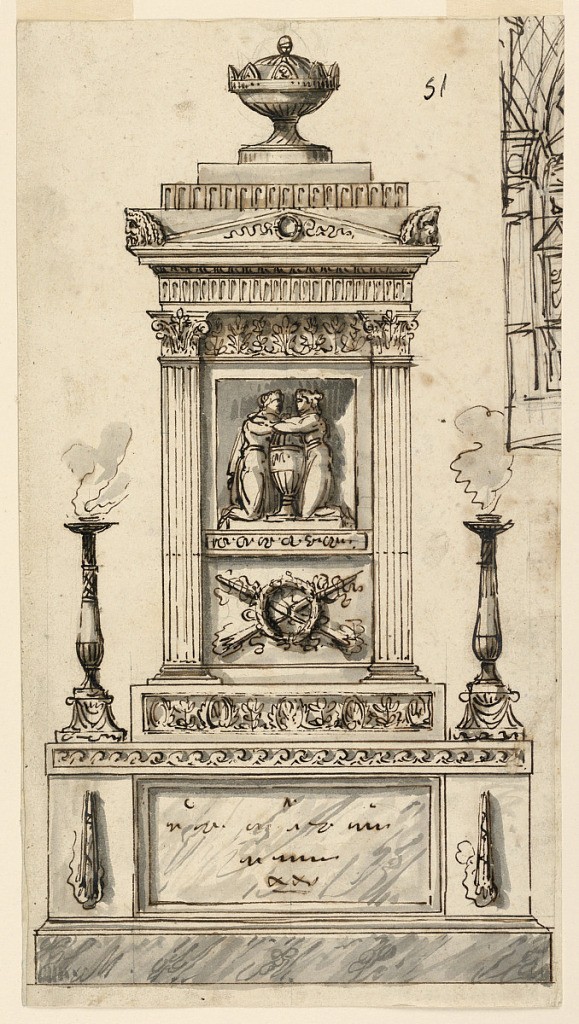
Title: Drawing
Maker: Felice Giani, Italian, 1758–1823
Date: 1835-1850
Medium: Pen and ink, brush and grey watercolor, graphite on paper
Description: An aedicula standing upon a base between two candelabra. In front of it, above, a relief with two kneeling women, with an urn between them. Above, at right, is a piece of a sketch by Liverani, pasted on: the interior of a church.